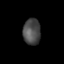
Tissue: lung
Cell type: T cells
Senescence score: 0.1606
Nuclear area (px): 451
Mean DAPI intensity: 74.366